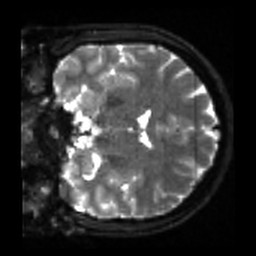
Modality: sbref
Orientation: coronal
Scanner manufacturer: siemens
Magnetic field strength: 3 T
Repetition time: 4 s
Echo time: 0.0594 s